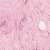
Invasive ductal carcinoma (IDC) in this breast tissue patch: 0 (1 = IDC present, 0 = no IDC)